Field crop: maize
Growth stage: 1
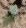
Species: datura